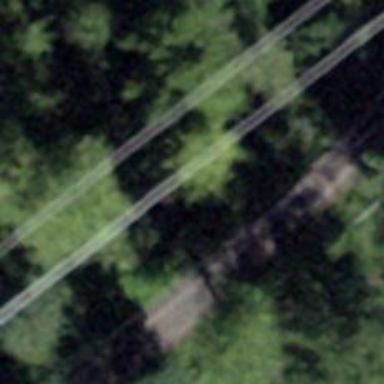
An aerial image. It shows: Culvert tunnel.